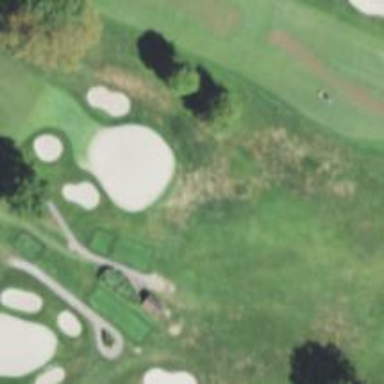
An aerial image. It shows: View of golf hole.